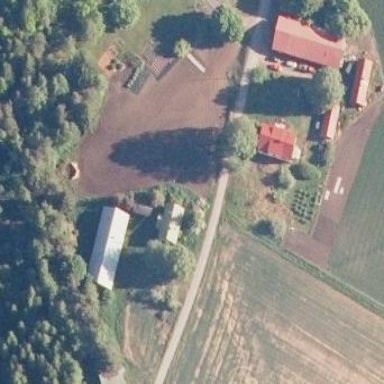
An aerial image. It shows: Farmyard area.